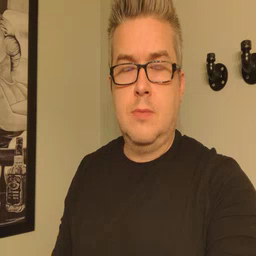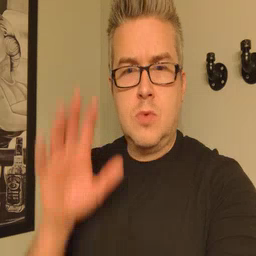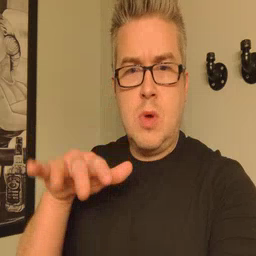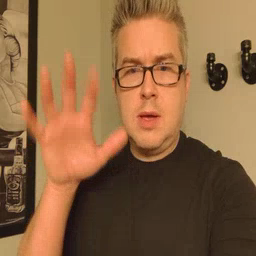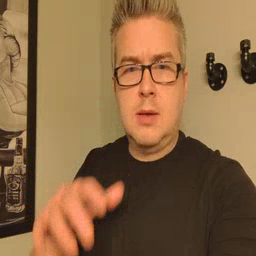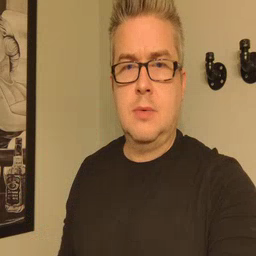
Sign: rain